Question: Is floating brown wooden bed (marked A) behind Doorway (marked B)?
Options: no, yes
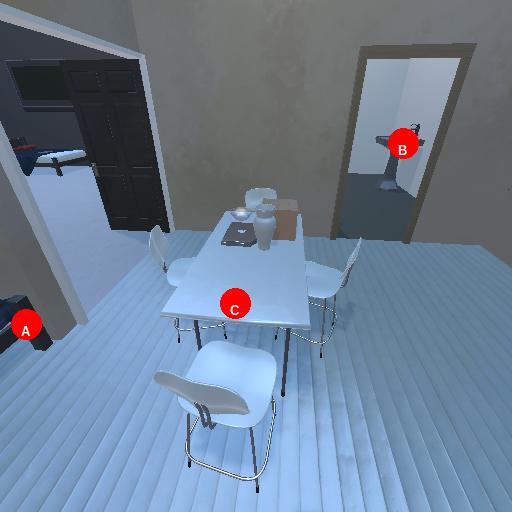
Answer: no